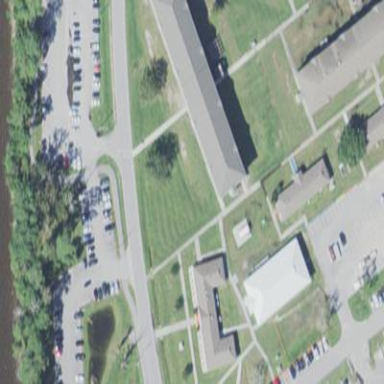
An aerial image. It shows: Building that serves as military barracks.